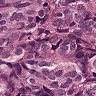
Metastatic tissue present: yes